Question: I have a small UIView that I hide/show in to show a message to the user. The message itself is in a UITextView that I add to the small UIView that gets shown.
The sliding-in and sliding-out works fine - but the prior messages are not cleared. I have spent enough time to fix the problem - but to no avail. Can someone lend me their eyes!!

Here is how the UITextField is created programatically:
'''
@interface MessageVC : UIViewController {
UITextView *messageTV;
}
@property (nonatomic, retain) UITextView *messageTV;
- (id)init;
- (void)showMsg:(NSString *)title;
@end
'''
and
'''
- (id)init {
if (self = [super init]) {
self.view = [[[UIView alloc] initWithFrame:CGRectMake(0, 380, 320, 100)] autorelease];
[self.view setBackgroundColor:[UIColor blackColor]];
}
return self;
}
- (void)showMsg:(NSString *)title {
[self setMessageTV : [[UITextView alloc] initWithFrame:CGRectMake(5, 5, 315, 90 )]];
[[self messageTV] setBackgroundColor : [UIColor greenColor]];
[[self messageTV] setTextColor : [UIColor whiteColor]];
[[self messageTV] setText:@""]; <<<<<<<< - does not clear the text
[[self messageTV] setText : title];
[self.view addSubview : [self messageTV]];
[self.view setHidden:NO];
}
- (void) hideMessage {
[self.view setHidden:YES]
}
'''
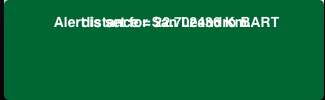
Answer: I'll go out on a limb and ask why you're using a UITextView. I honestly have never needed to use a UITextView. Try changing it to a UILabel and see if the problem is specific to the UITextView. If you absolutely need a UITextView, let me know in a comment, but I have a suspicion that a UILabel is what you're after.
It appears that you are adding it as a subview every time. So you're actually creating multiple UITextViews and adding them on top of each other. You would either need to removeFromSuperview or just set the text of the instance variable.
Take these two lines out of showMsg and put them in viewDidLoad:
'''
[self setMessageTV : [[UITextView alloc] initWithFrame:CGRectMake(5, 5, 315, 90 )]];
[self.view addSubview : [self messageTV]];
'''